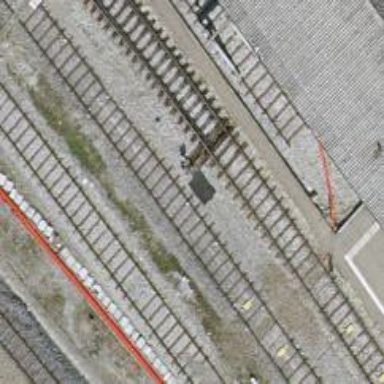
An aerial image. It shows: Narrow-gauge railway track with 1 electrified contact line.